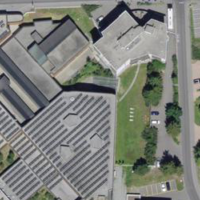
EUNIS habitat code: 55
Species observed at this site:
Arianta arbustorum
Phyllopertha horticola